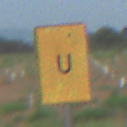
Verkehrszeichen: AnkuendigungOderFortsetzungUmleitungOhnePfeilsymbol
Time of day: SunriseSunset
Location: Outdoor (Nature)
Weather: PartlyCloudy
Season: NotSpecified
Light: Natural